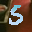
Label: 5